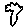
Label: flower